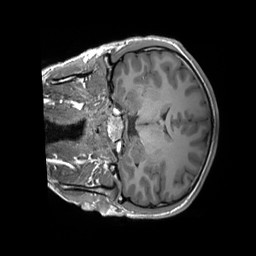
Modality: T1w
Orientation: coronal
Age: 19
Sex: male
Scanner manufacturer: siemens
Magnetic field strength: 3 T
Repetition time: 1.8 s
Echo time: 0.00232 s